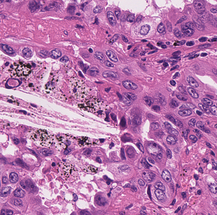
Tumor epithelial tissue: yes
Tumor-associated stroma tissue: yes
Normal tissue: no